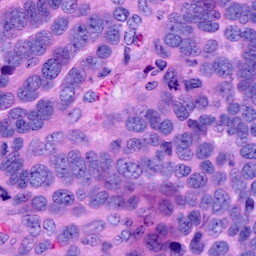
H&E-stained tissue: Ovarian